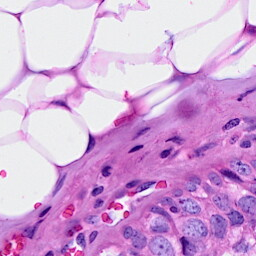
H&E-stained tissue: Breast